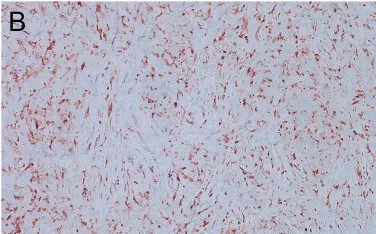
Histologic features of ALK-positive histiocytosis. (B) Immunohistochemistry staining showing positive ALK1 expression.
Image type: pathology (immunostaining)